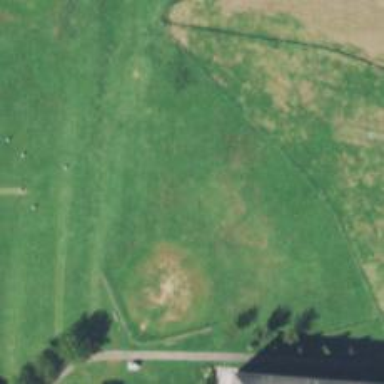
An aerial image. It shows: Cricket pitch for leisure and sports activities.